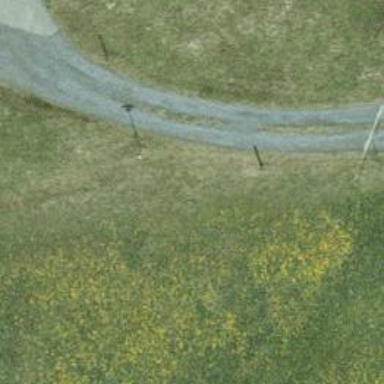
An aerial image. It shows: Grass path.